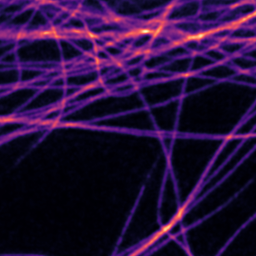
Label: Super-resolution Microtubules image